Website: home-depot
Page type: customer-info-address
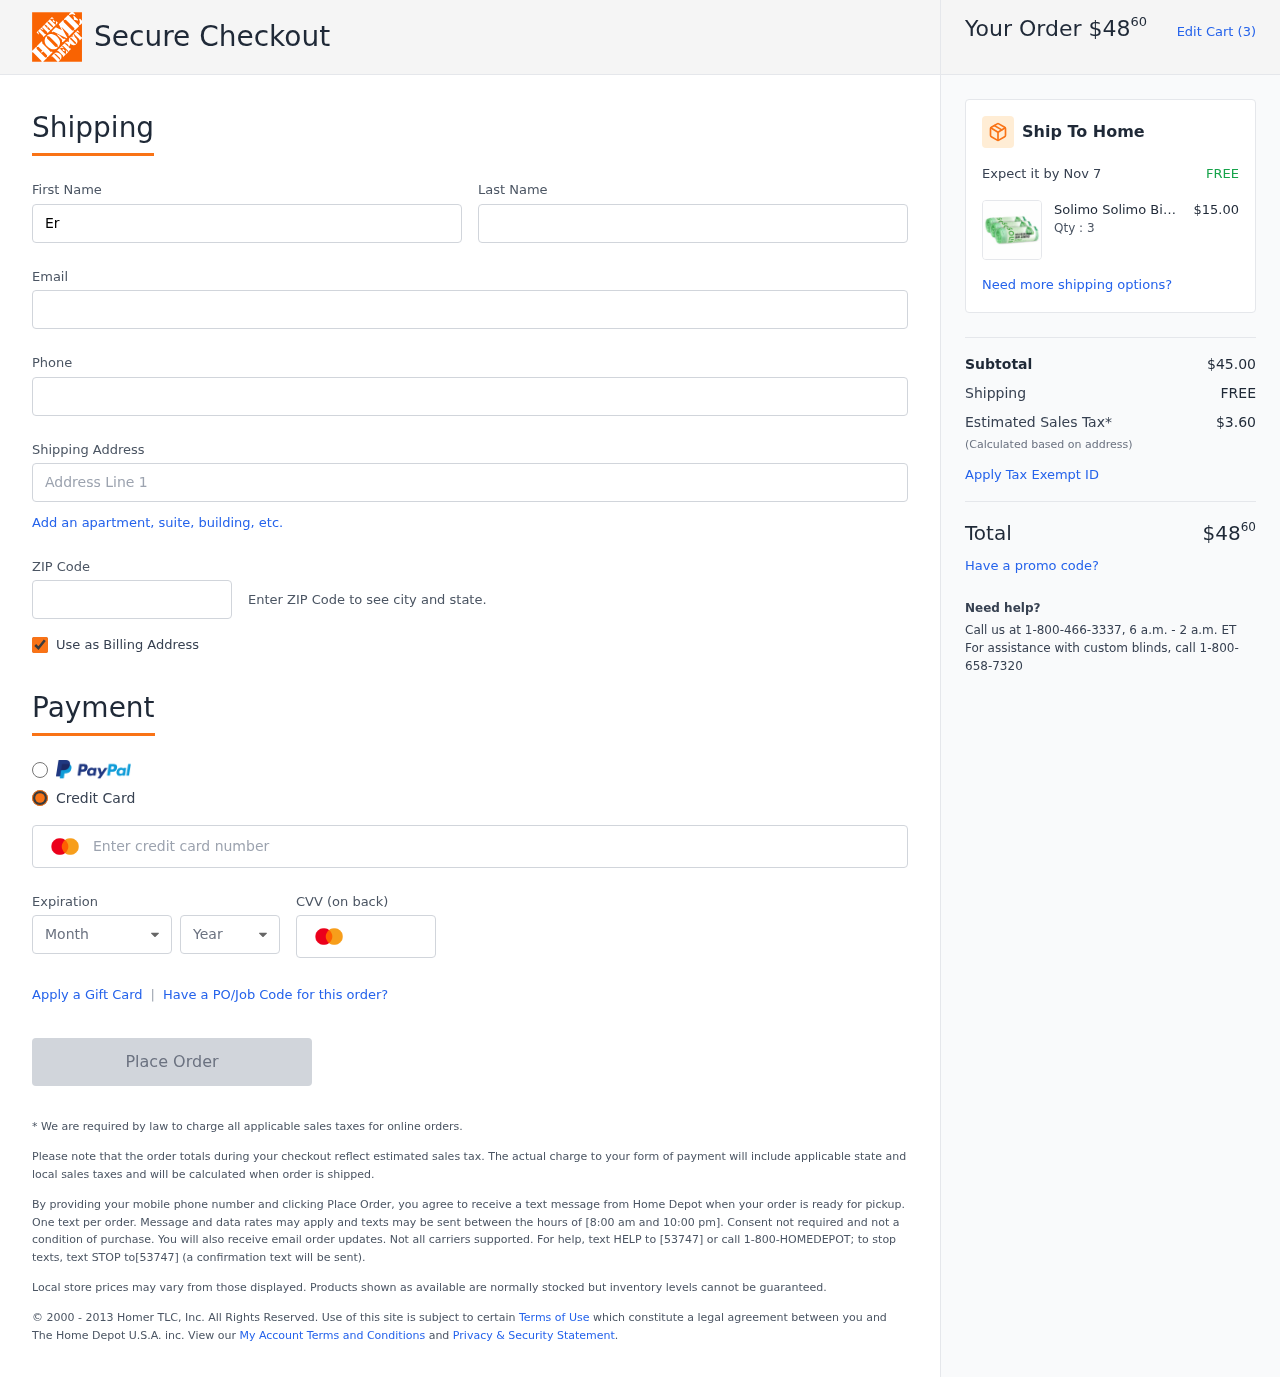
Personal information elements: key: PII_CARD_CVV
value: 885
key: PII_CARD_EXPIRY_MONTH
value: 02
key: PII_CARD_EXPIRY_YEAR
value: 27
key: PII_CARD_NUMBER
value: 2666 7857 3683 2061
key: PII_EMAIL
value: erikawheeler@yahoo.com
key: PII_FIRSTNAME
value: Erika
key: PII_LASTNAME
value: Wheeler
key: PII_PHONE
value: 2472129510
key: PII_POSTCODE
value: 77631
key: PII_STREET
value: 8482 Cuevas Mountain Apt. 624
Product elements: key: PRODUCT1_BRAND
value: Solimo
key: PRODUCT1_NAME
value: Solimo Bio degradable bin liner 6L, 50 pieces per pack - Pack of 3
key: PRODUCT1_PRICE
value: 15
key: PRODUCT1_QUANTITY
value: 3
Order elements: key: ORDER_TOTAL
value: $4860
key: ORDER_NUM_ITEMS
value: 3
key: ORDER_DELIVERY_DATE
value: Nov 7
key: ORDER_SUBTOTAL
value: $45.00
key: ORDER_SHIPPING_COST
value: FREE
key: ORDER_TAX
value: $3.60